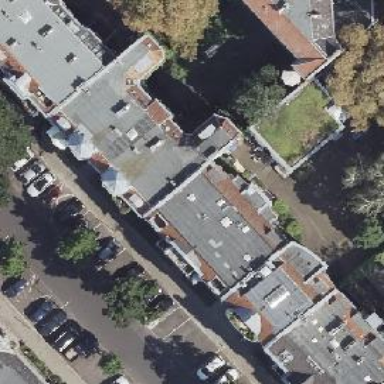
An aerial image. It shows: The image shows part of apartment building.